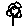
Label: flower